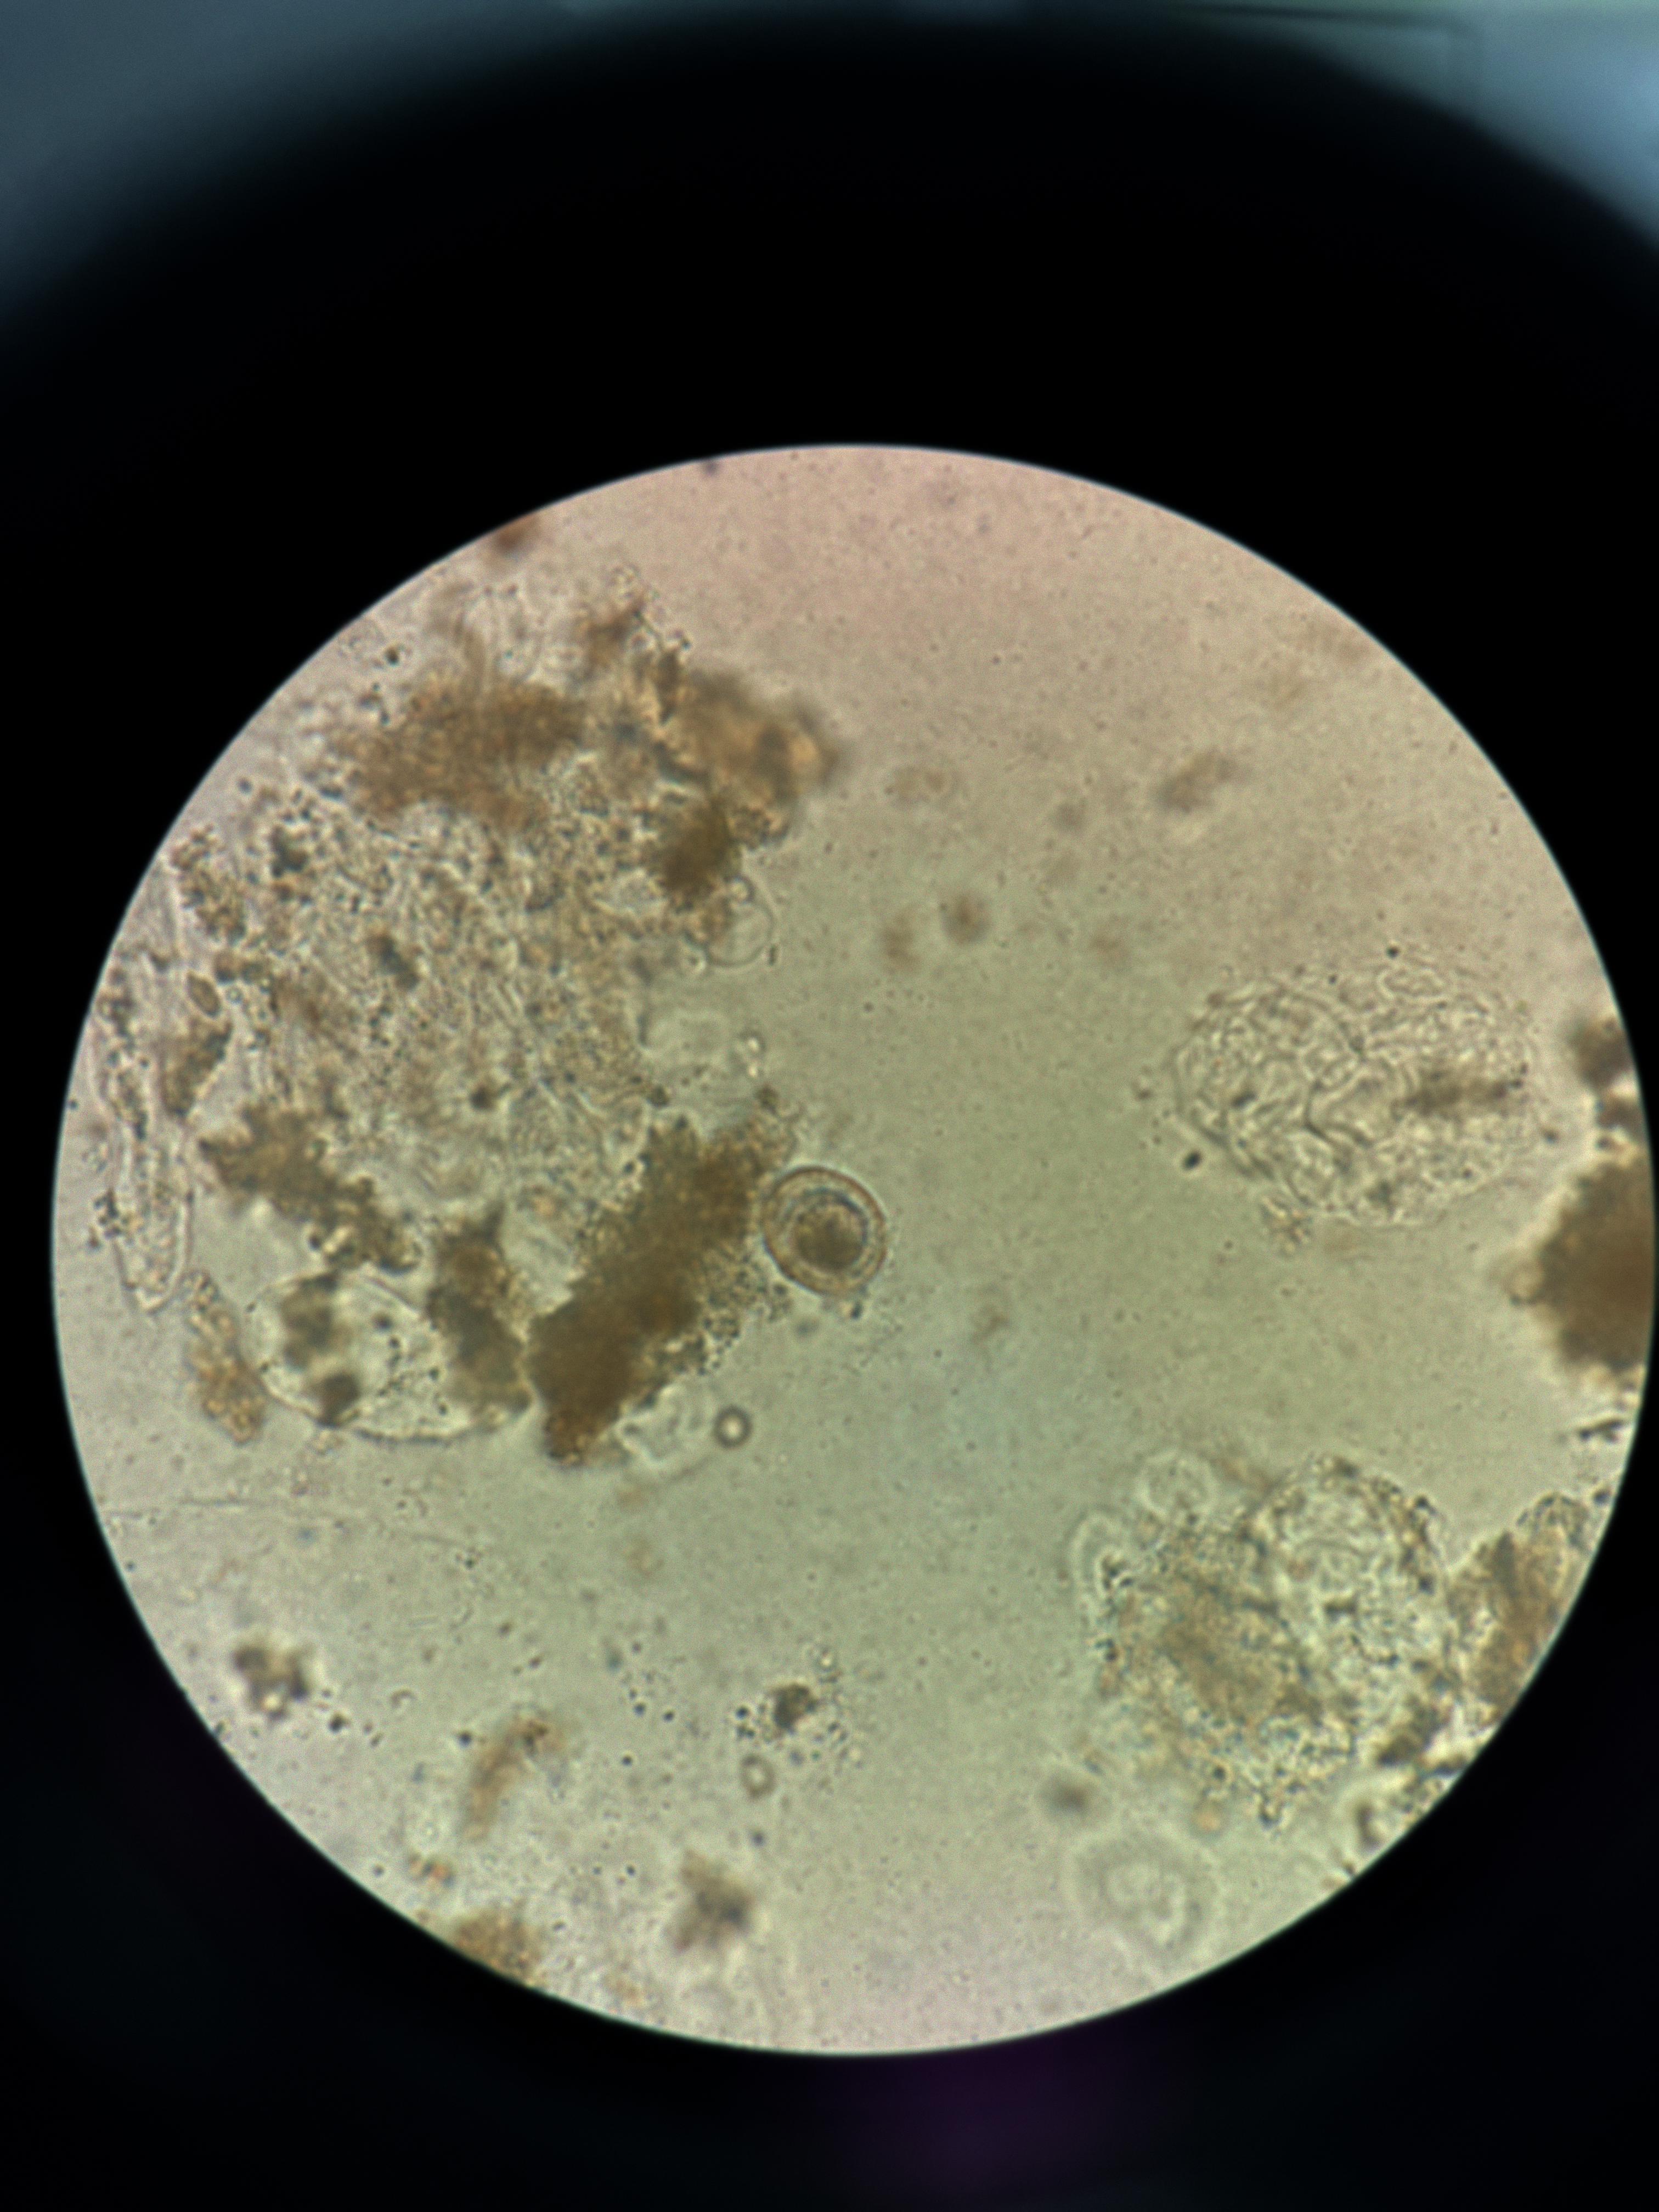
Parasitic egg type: Hymenolepis nana